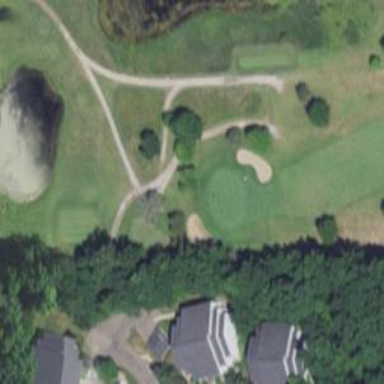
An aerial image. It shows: Path for golf carts.